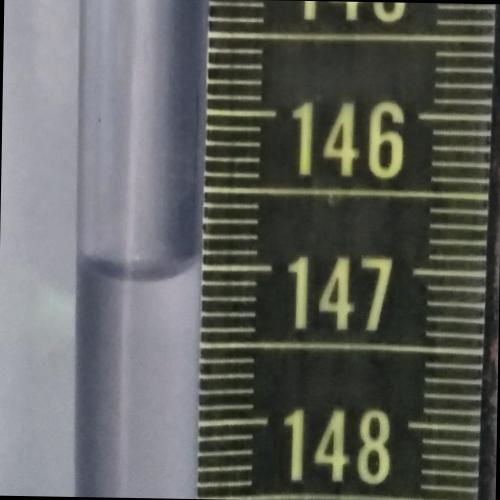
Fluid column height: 147.0 cm